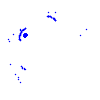
Particle: pion